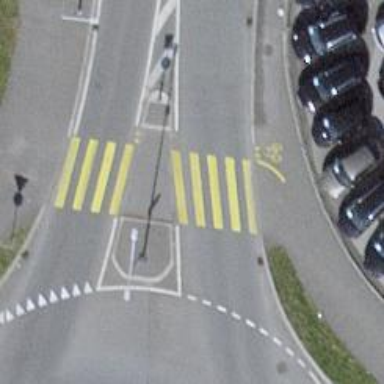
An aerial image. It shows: Marked footway crossing with asphalt surface and pedestrian island.